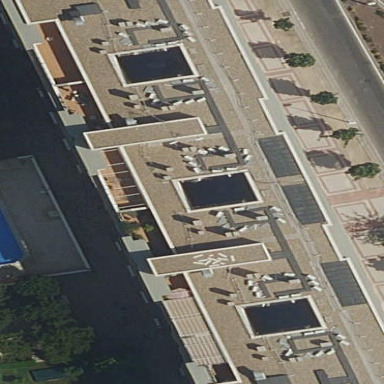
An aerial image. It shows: Residential building.